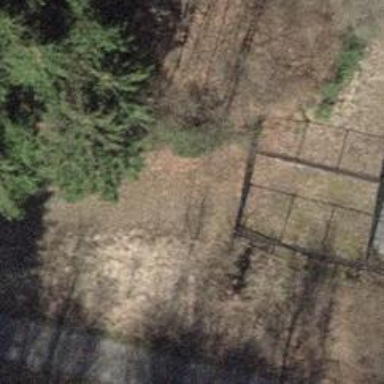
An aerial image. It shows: Fence.